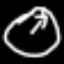
Label: clock